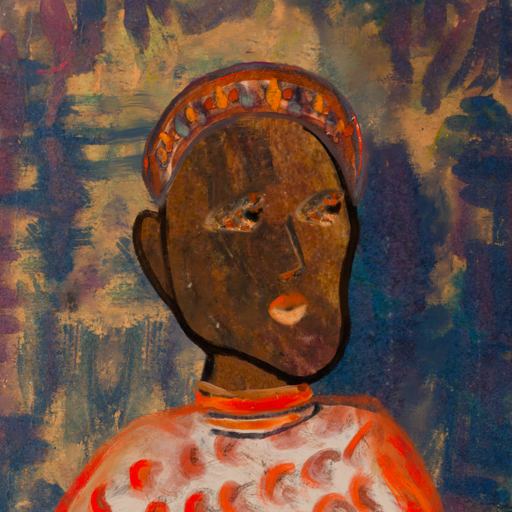
Background: InTheSun, Head And Neck Side: Mosgoul, Face Side: Gypsy_Queen, Bust: Rupkatha, Hair Side: Blank, Head Accessory: Hypocrite, Second Necklace: Blank, Necklace: Experience, Baby: Blank